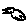
Label: bird